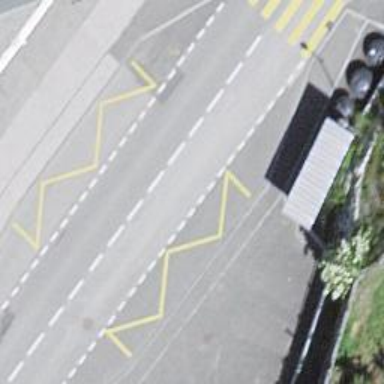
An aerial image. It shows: Bus stop with platform for public transport.